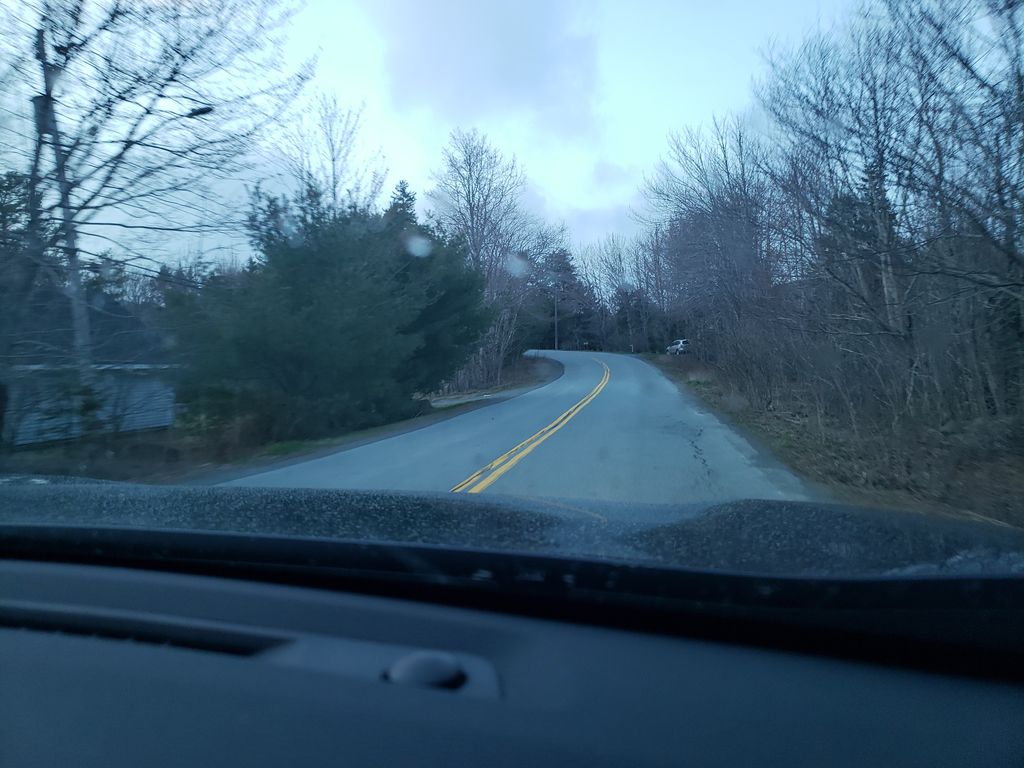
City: halifax